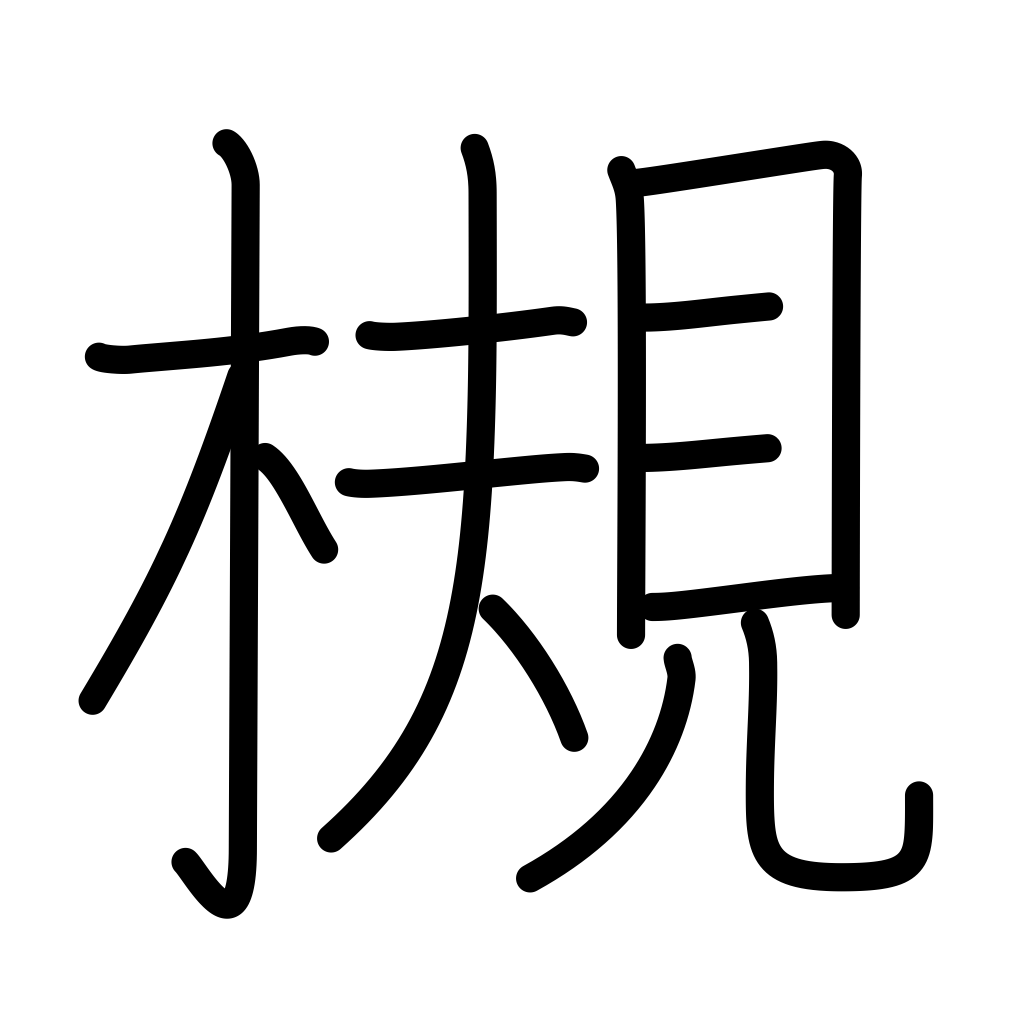
Meaning: Zelkova tree